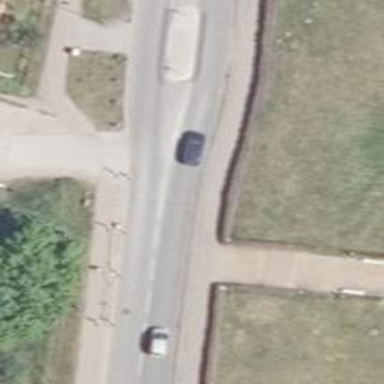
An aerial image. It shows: Primary highway with asphalt surface. It has sidewalks on both sides and separate tracks for cyclists in both directions.